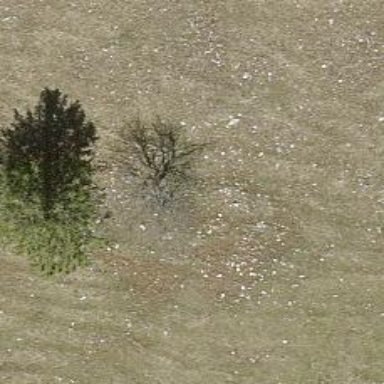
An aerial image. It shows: Beautiful tree in nature.